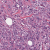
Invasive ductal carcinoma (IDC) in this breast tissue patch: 1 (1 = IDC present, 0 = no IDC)